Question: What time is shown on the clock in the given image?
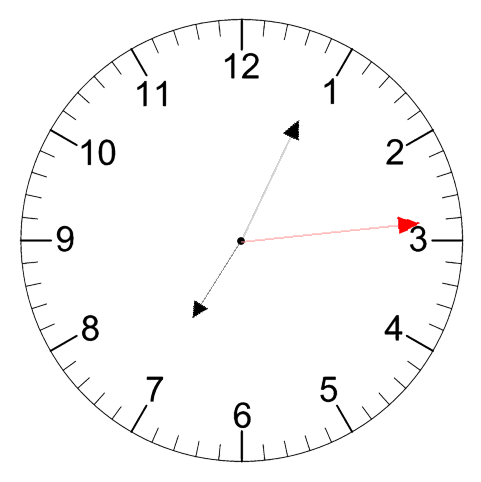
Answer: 07:04:14